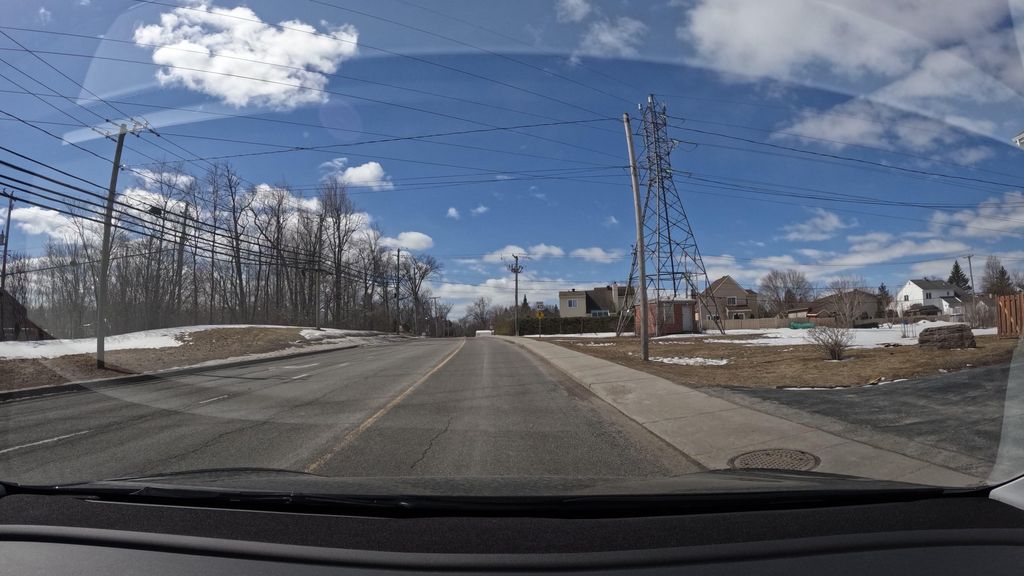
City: montreal